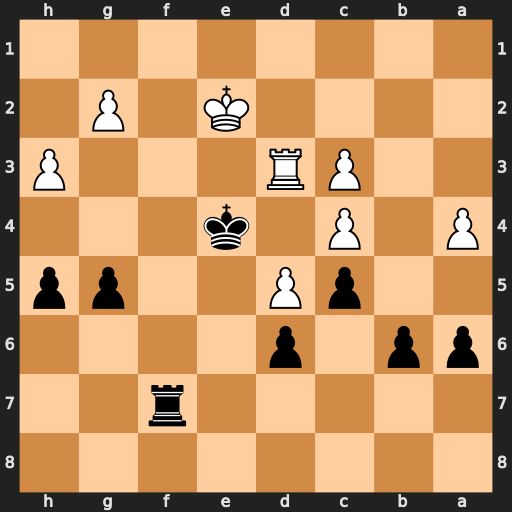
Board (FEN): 8/5r2/pp1p4/2pP2pp/P1P1k3/2PR3P/4K1P1/8
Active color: b
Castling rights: -
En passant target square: -
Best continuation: Rf2+ Kxf2 Kxd3